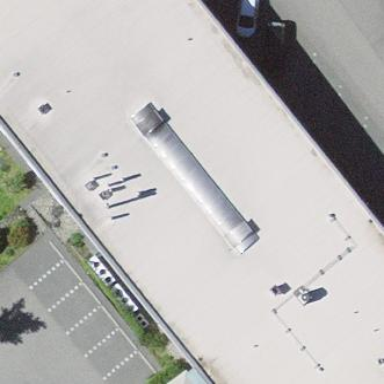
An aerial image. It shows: Restaurant in building.